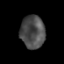
Tissue: prostate
Cell type: T cells
Senescence score: 0.3438
Nuclear area (px): 785
Mean DAPI intensity: 76.385